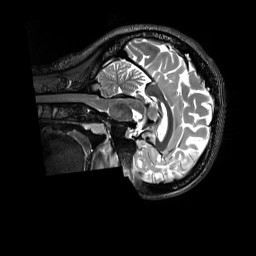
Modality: T2w
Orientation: sagittal
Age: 24
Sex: female
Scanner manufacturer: siemens
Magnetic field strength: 3 T
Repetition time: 3.2 s
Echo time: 0.728 s